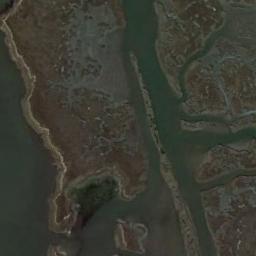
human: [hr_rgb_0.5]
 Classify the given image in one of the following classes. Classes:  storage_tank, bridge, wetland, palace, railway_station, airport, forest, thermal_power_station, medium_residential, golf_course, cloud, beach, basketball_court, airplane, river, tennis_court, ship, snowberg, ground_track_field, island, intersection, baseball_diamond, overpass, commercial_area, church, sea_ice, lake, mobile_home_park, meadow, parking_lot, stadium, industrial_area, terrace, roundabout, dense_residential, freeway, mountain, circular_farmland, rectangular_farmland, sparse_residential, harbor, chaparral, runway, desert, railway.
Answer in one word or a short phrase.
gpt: wetland